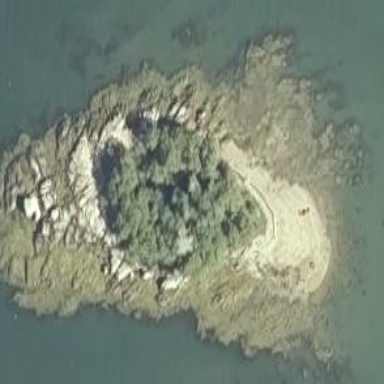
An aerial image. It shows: Island with natural coastline.